Interaction volume radius: 5 \u00c5
Interaction volume height: 35 \u00c5
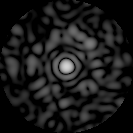
Disorder parameter: 0.7952